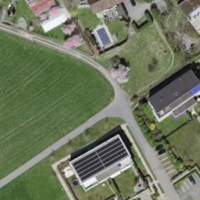
EUNIS habitat code: 55
Species observed at this site:
Circaea lutetiana